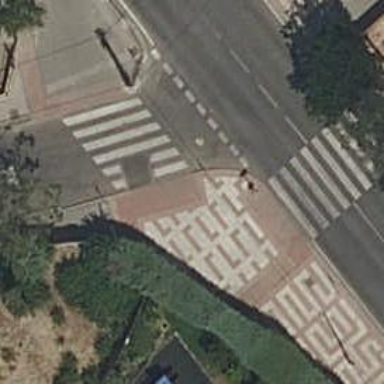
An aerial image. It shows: Sidewalk along the footway.